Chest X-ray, PA view. Patient: 62 years old, sex M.
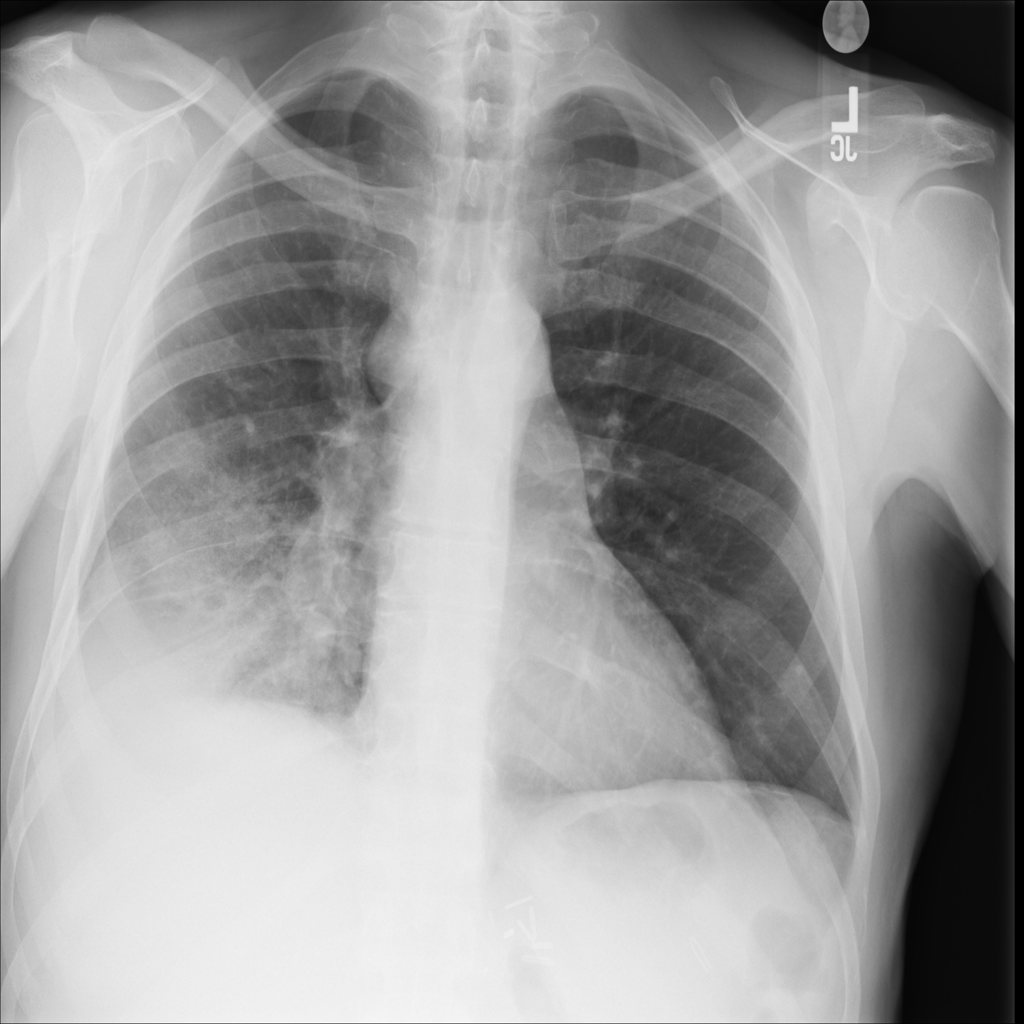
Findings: Atelectasis, Infiltration